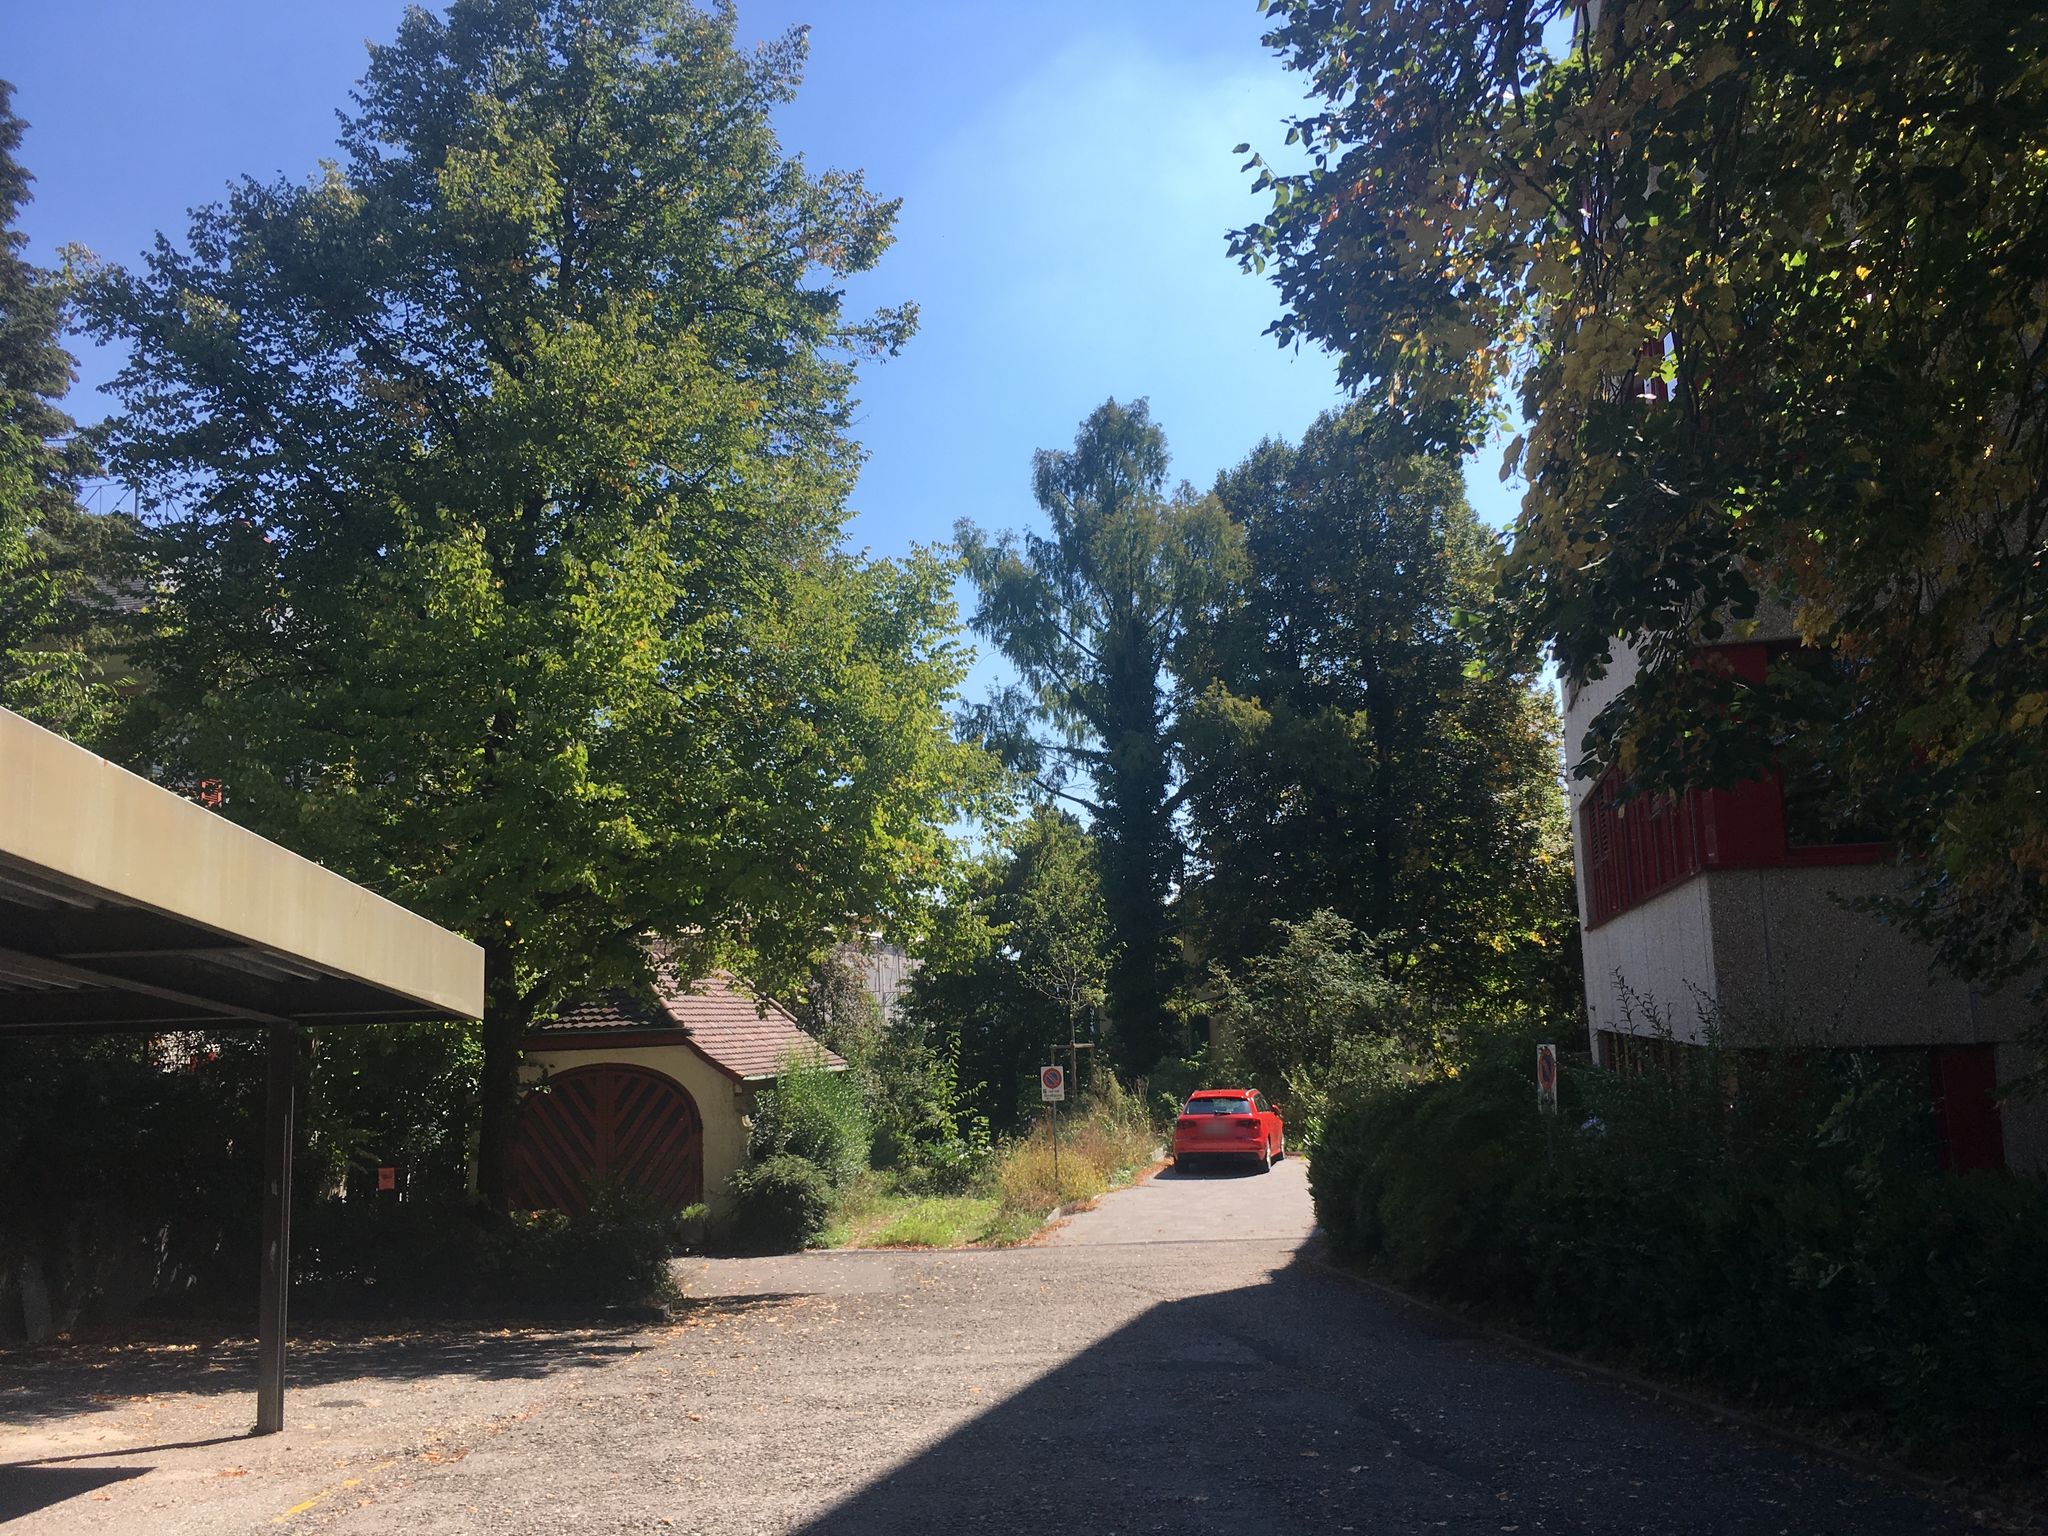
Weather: clear
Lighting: day
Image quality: good
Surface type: walking surface
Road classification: steps, footway, service
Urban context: urban centre
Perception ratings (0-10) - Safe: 2.31, Lively: 5.97, Beautiful: 7.1, Boring: 2.94, Depressing: 3.82, Wealthy: 7.31